Interaction volume radius: 10 \u00c5
Interaction volume height: 15 \u00c5
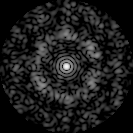
Disorder parameter: 0.727